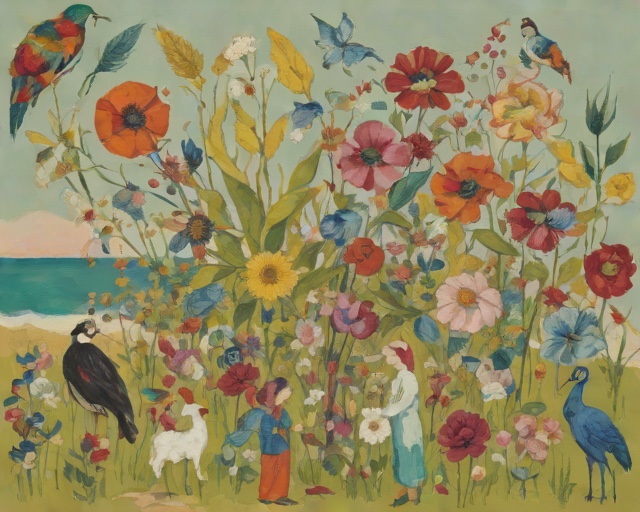
Category: Birthday